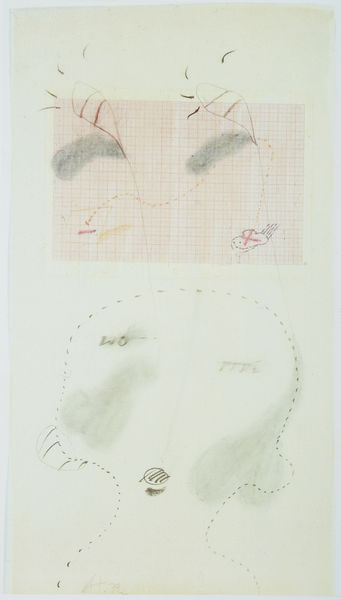
Titel: wo - rrri
Künstler: Gerhard Hoehme
Standort: Düsseldorf
Institution: Gerhard und Magarete Hoehme-Stiftung
Schlagwörter: blätter, kopf, körper, weiß, grau, kariert, mund, nase, schwarz, zeichnung, gras, rot, augen, gesicht, mensch, auge, figur, blatt, rosa, zart, abstrakt, grafik, graphik, linien, striche, punkte, rechteck, schütte, millimeterpapier